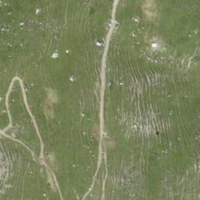
EUNIS habitat code: 26
Species observed at this site:
Arnica montana